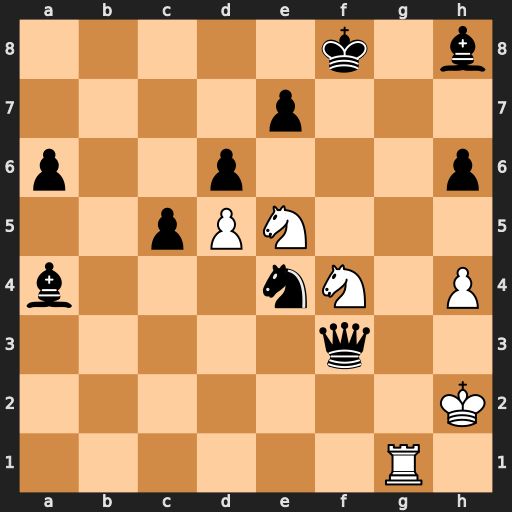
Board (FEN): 5k1b/4p3/p2p3p/2pPN3/b3nN1P/5q2/7K/6R1
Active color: w
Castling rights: -
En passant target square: -
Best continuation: Ne6+ Ke8 Rg8+ Qf8 Rxf8#